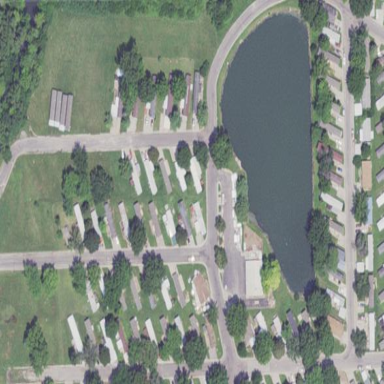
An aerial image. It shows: Trailer park area.